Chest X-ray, PA view. Patient: 64 years old, sex F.
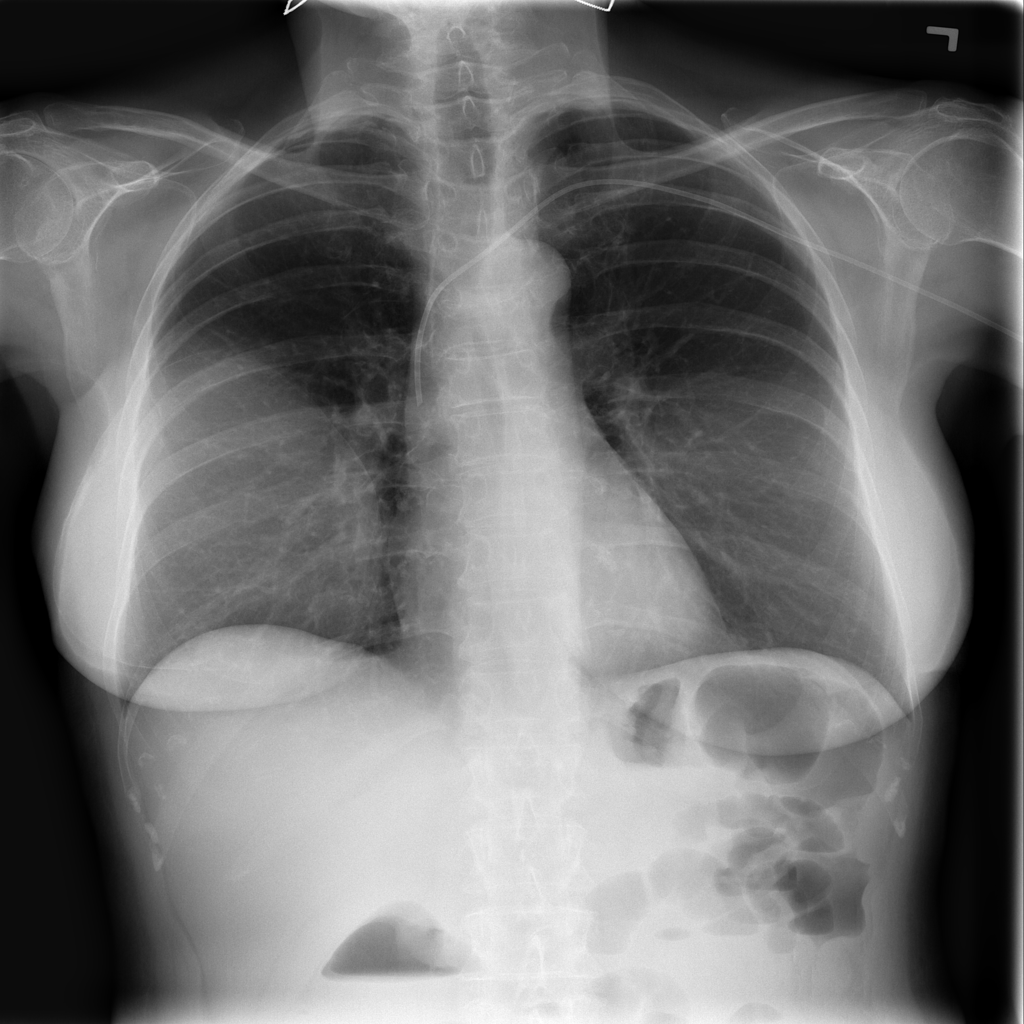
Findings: No Finding